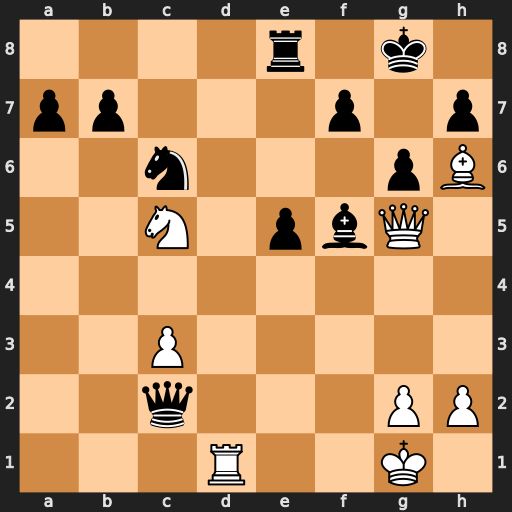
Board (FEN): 4r1k1/pp3p1p/2n3pB/2N1pbQ1/8/2P5/2q3PP/3R2K1
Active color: w
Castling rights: -
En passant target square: -
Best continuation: Rc1 f6 Qxf6 Qxc1+ Bxc1